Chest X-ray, PA view. Patient: 48 years old, sex M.
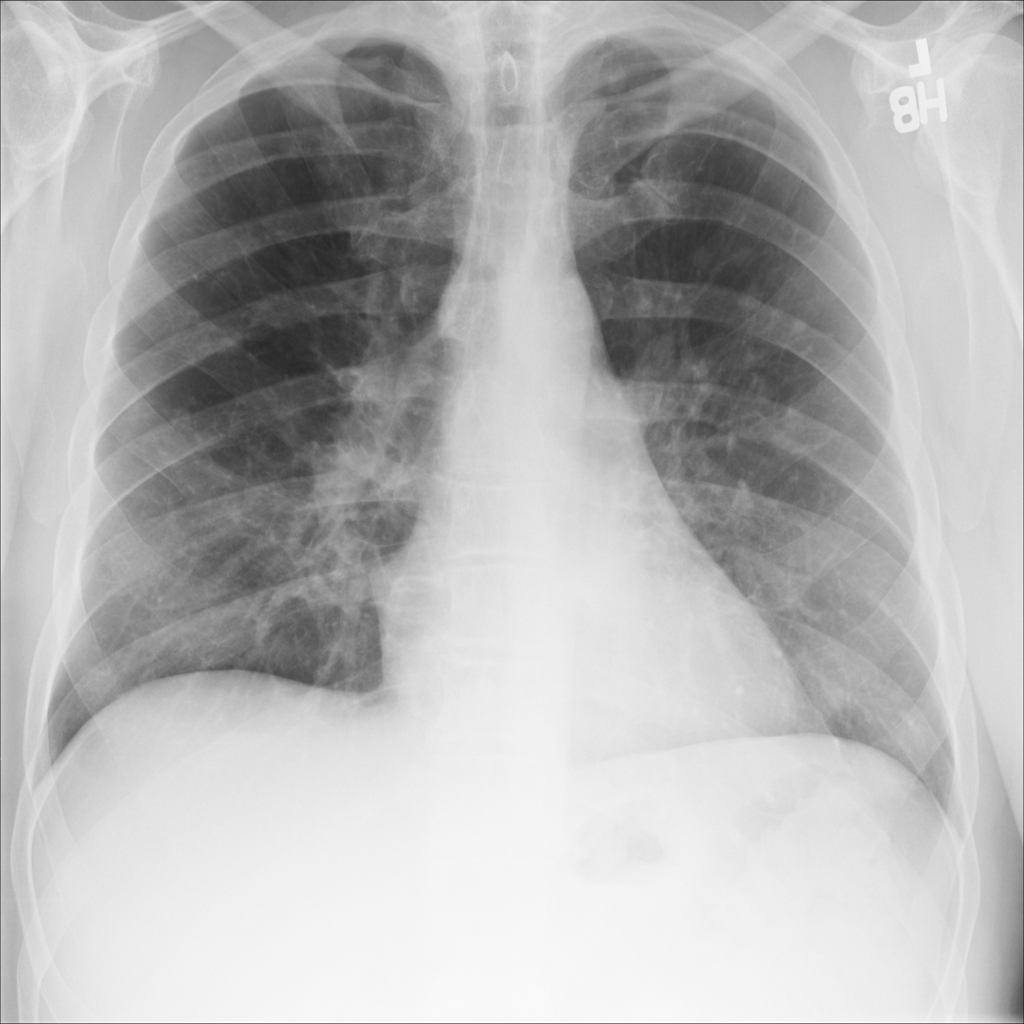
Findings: Nodule